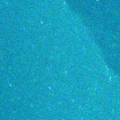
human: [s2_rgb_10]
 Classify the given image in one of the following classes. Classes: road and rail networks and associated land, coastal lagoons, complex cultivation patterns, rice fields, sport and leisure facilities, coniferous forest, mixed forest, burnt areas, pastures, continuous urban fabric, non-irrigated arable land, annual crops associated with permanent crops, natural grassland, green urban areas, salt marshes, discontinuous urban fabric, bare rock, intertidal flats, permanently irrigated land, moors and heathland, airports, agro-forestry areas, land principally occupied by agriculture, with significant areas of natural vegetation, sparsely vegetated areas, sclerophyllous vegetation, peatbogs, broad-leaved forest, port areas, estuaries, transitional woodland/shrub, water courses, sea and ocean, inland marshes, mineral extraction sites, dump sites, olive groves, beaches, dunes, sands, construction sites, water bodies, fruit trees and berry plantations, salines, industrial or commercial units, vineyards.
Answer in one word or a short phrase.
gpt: sea and ocean